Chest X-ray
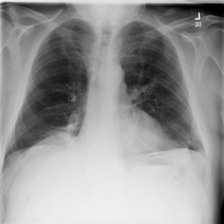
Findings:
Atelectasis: negative
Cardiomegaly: negative
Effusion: negative
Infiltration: positive
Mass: negative
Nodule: positive
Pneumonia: negative
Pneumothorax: negative
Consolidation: negative
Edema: negative
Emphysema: negative
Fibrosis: negative
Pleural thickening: negative
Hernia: negative